Question: So I'm trying read a csv file to my (java)jpa project using scanner, the problem is that once it gets to the end of the line, it reads the
and it gives me an exception, I've tried using the method 'scanner.skip("[
]+")', but even then it doesn't work properly. I'm using 'scanner.next()', since I'm using Delimiter, so the method 'nextLine()' won't be helpful for me in this case. Can anybody help me?
'''
Scanner sc = new Scanner (new File(loq)).useDelimiter(";");
pote = sc.next();
Questoes quest = new Questoes( );
do
{
EntityManagerFactory quest_factory = Persistence.createEntityManagerFactory("TRM");
EntityManager entitymanager = quest_factory.createEntityManager( );
entitymanager.getTransaction( ).begin( );
//pote = sc.next();
System.out.println(pote);
quest.setCategory(Integer.parseInt(pote));
pote = sc.next();
System.out.println(pote);
quest.setlevel(Integer.parseInt(pote));
pote = sc.next();
System.out.println(pote);
quest.setQuestion(pote);
pote = sc.next();
System.out.println(pote);
quest.setR1(pote);
pote = sc.next();
System.out.println(pote);
quest.setR2(pote);
pote = sc.next();
System.out.println(pote);
quest.setR3(pote);
pote = sc.next();
System.out.println(pote);
quest.setCorrect(pote);
System.out.println("End of line");
sc.skip("[
]");
entitymanager.persist( quest );
entitymanager.getTransaction( ).commit( );
entitymanager.close( );
quest_factory.close( );
}
while((pote = sc.next())!= null);
sc.close();
'''
Error screenshot

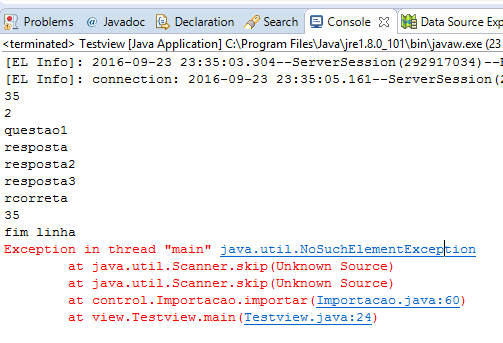
Answer: I've got the answer, in the last String I just use the nextLine() instead of next().